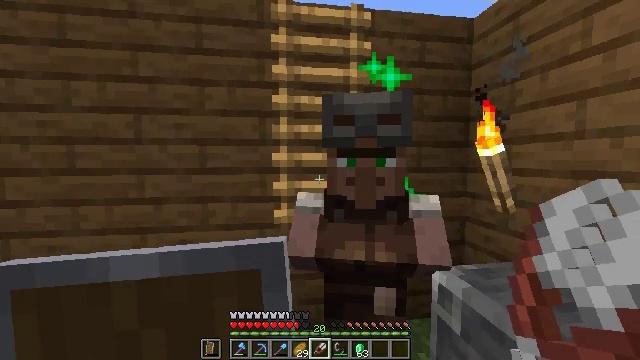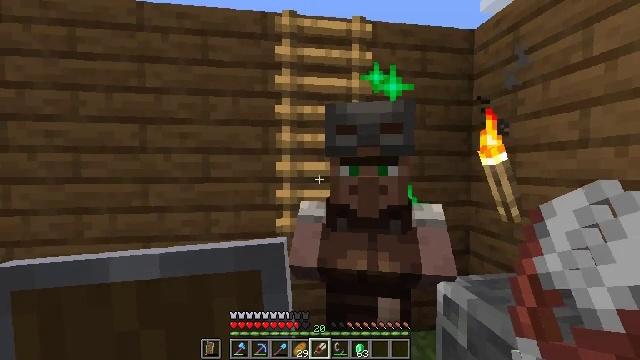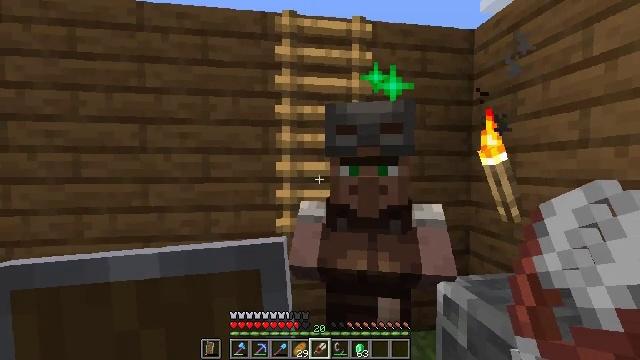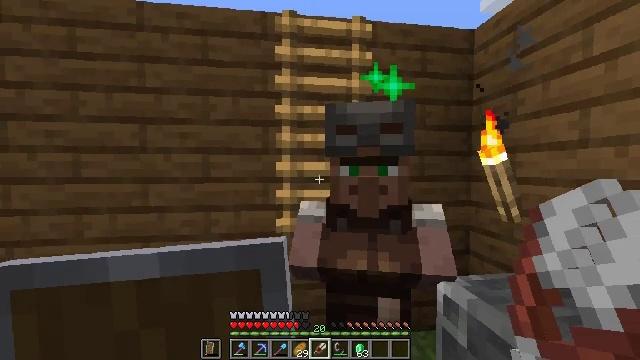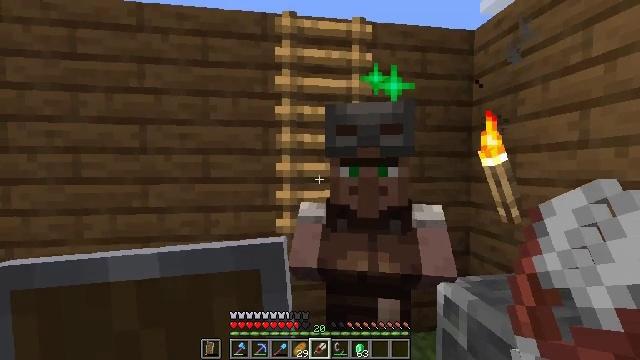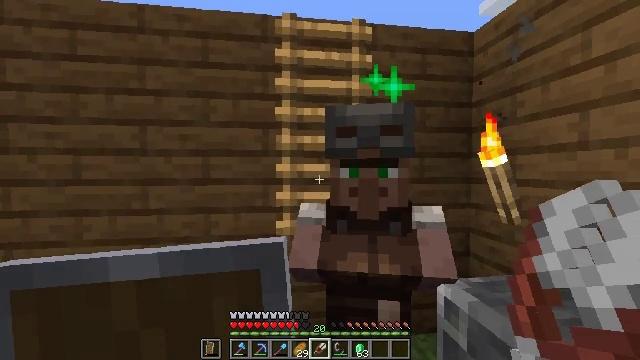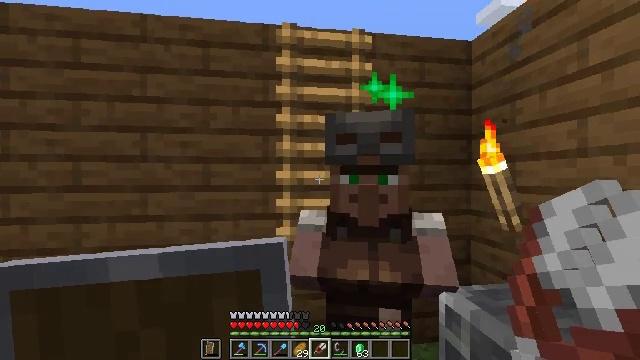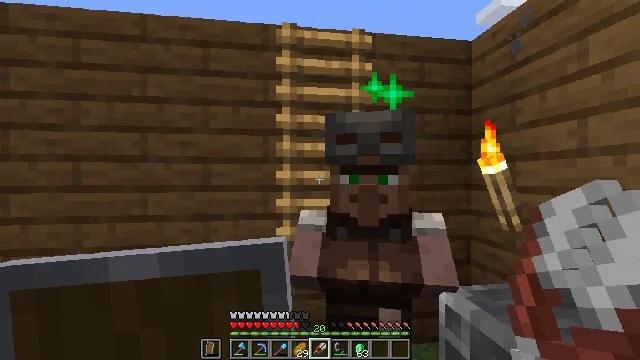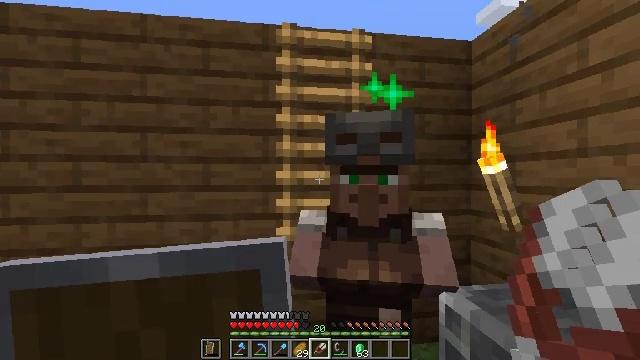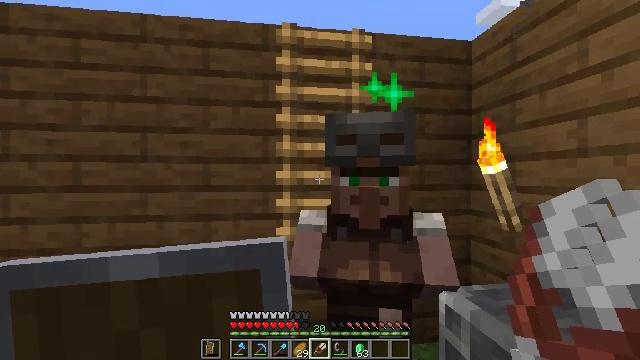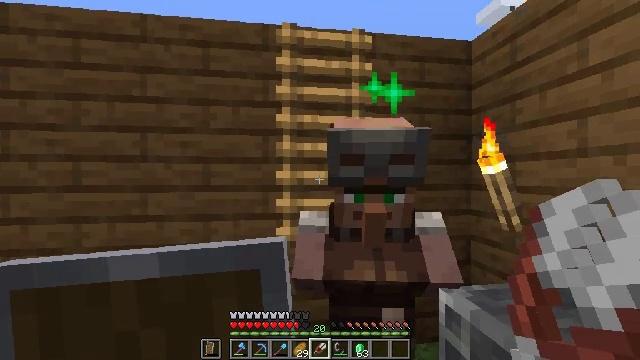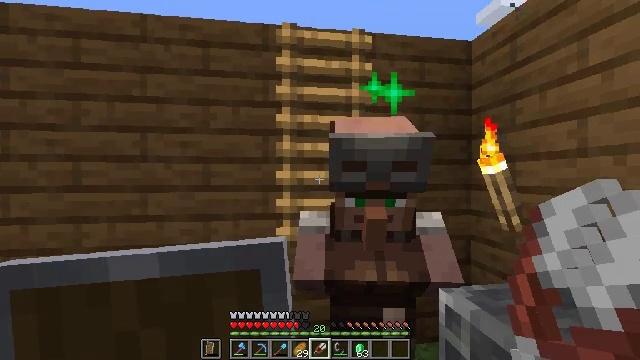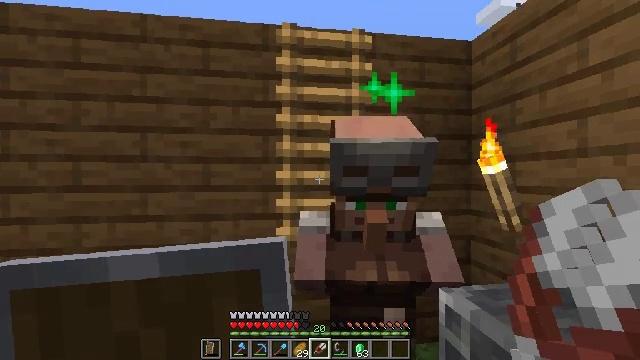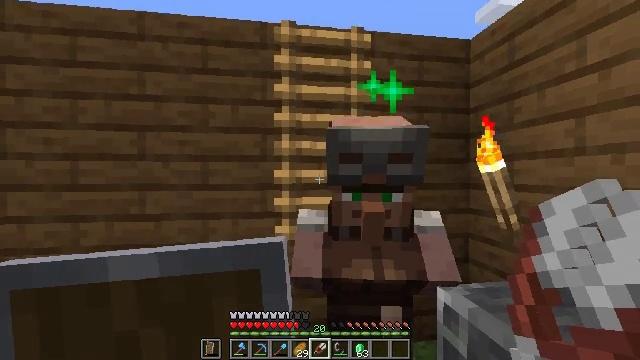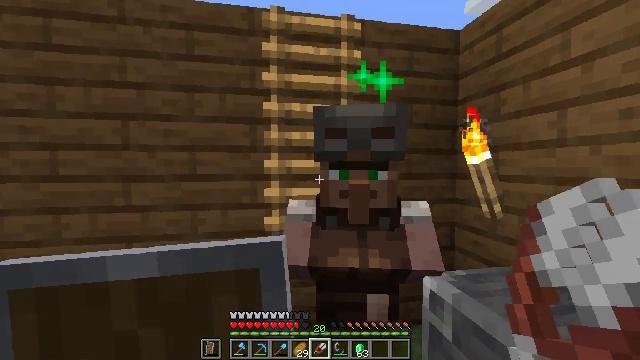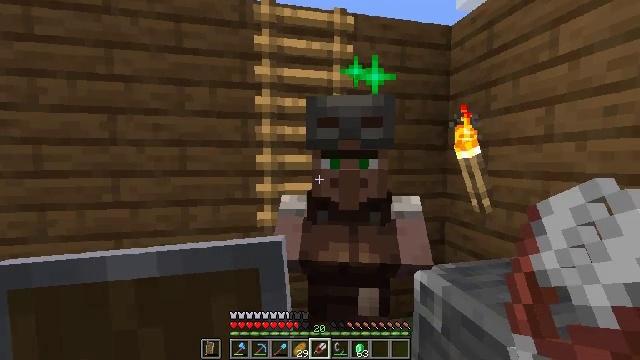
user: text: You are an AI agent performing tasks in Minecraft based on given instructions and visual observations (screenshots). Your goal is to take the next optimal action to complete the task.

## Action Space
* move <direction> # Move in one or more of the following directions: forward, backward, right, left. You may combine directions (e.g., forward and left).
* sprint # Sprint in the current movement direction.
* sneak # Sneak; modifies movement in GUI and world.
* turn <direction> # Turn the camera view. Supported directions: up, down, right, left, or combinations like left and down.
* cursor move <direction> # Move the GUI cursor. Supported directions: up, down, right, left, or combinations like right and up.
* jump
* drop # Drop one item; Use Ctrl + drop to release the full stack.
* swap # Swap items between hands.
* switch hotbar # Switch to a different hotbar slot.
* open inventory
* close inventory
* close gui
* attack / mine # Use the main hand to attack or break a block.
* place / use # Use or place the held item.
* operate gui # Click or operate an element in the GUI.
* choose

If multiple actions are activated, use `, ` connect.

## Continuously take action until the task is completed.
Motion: motion action
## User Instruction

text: Open the crafting table to make a chainmail chestplate.
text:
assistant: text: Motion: turn up
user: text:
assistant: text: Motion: no_op
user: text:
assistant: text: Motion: no_op
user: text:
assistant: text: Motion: no_op
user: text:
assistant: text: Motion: no_op
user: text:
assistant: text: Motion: turn up
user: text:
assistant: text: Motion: no_op
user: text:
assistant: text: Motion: no_op
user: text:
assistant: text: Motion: no_op
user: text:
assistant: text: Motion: no_op
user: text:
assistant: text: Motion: no_op
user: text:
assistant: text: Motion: no_op
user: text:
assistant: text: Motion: no_op
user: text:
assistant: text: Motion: turn right and down
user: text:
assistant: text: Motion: turn right and down
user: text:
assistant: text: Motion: turn right
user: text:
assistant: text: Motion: no_op
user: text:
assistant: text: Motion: no_op
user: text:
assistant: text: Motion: turn down
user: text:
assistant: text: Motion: turn down
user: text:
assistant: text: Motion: turn right
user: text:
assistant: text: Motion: no_op
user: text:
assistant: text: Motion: no_op
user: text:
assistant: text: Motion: no_op
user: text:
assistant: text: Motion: no_op
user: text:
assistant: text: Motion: no_op
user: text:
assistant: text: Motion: no_op
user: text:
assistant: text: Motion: no_op
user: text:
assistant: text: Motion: no_op
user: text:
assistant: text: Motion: no_op